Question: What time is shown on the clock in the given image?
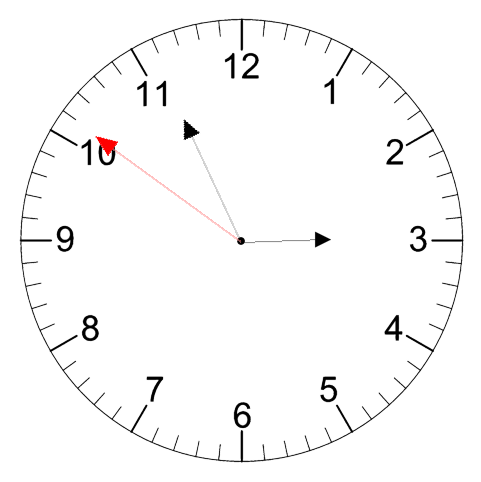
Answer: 02:55:51